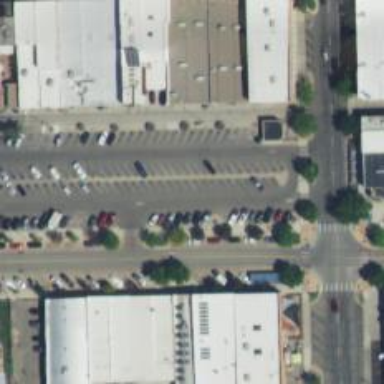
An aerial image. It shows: Parking space is available.